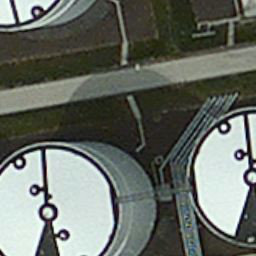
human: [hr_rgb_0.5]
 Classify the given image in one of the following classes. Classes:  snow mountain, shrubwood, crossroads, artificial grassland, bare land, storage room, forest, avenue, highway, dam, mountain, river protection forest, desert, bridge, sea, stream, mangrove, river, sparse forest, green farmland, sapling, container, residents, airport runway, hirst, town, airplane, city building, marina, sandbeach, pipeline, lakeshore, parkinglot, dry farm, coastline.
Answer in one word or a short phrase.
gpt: storage room